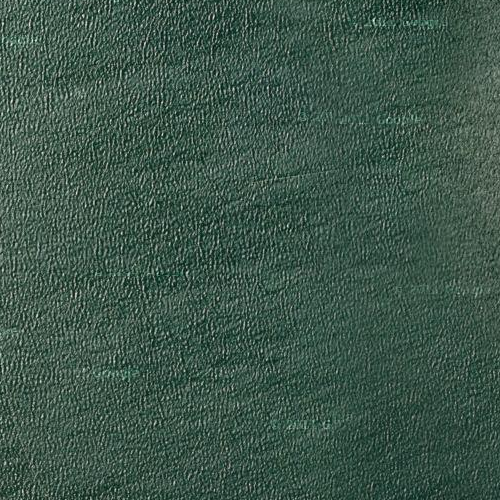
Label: sydney